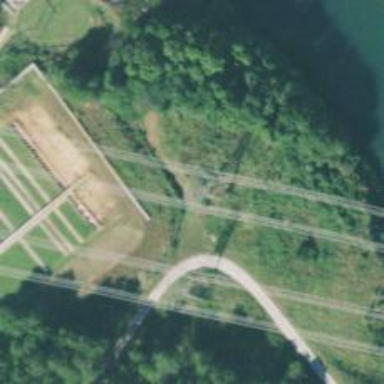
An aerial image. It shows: Lattice structure tower used for power transmission.